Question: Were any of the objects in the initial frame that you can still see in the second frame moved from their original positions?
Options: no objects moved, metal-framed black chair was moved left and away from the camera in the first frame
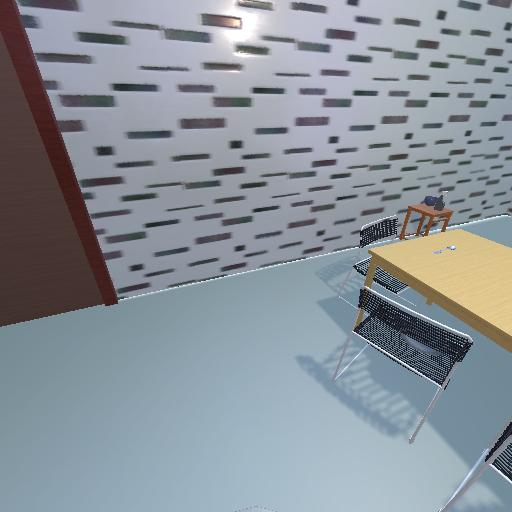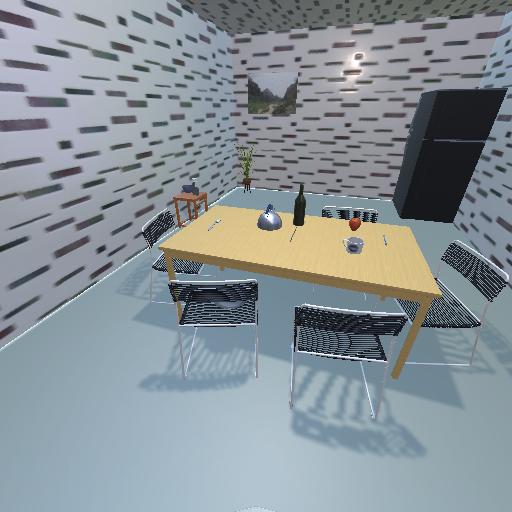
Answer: no objects moved